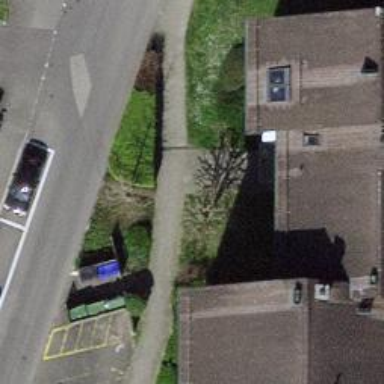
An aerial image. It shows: Footway made of paving stones.